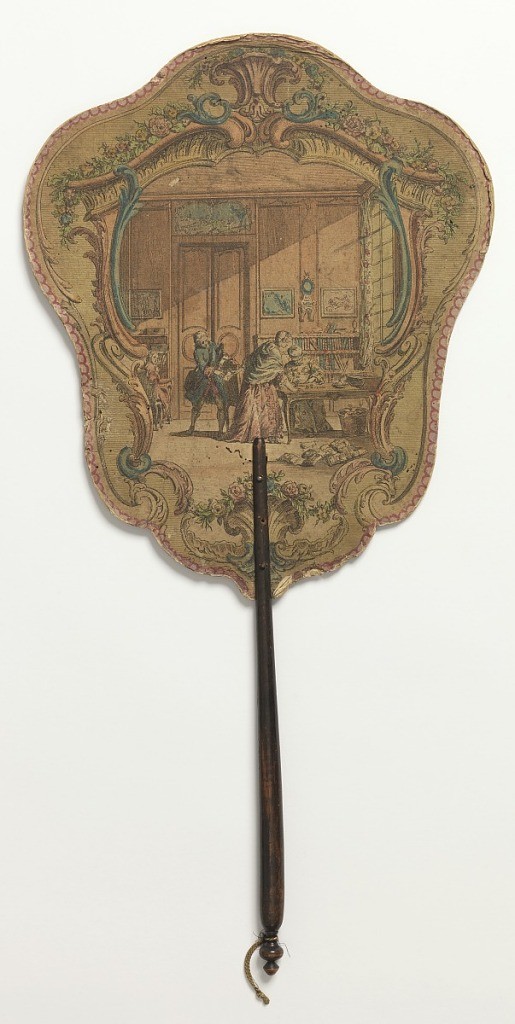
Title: Handscreen
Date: mid- 18th century
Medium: Engraved and hand-colored paper leaf, turned wood handle
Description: Handscreen with paper lear and turned wood handle. Obverse: scrolling cartouche with an interior scene showing a seated woman counting money while a standing woman passes an envelope to a messenger. Reverse: scrolling cartouche with rocaille and the poem "Femme Adroite."